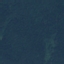
Land use / land cover class: Forest